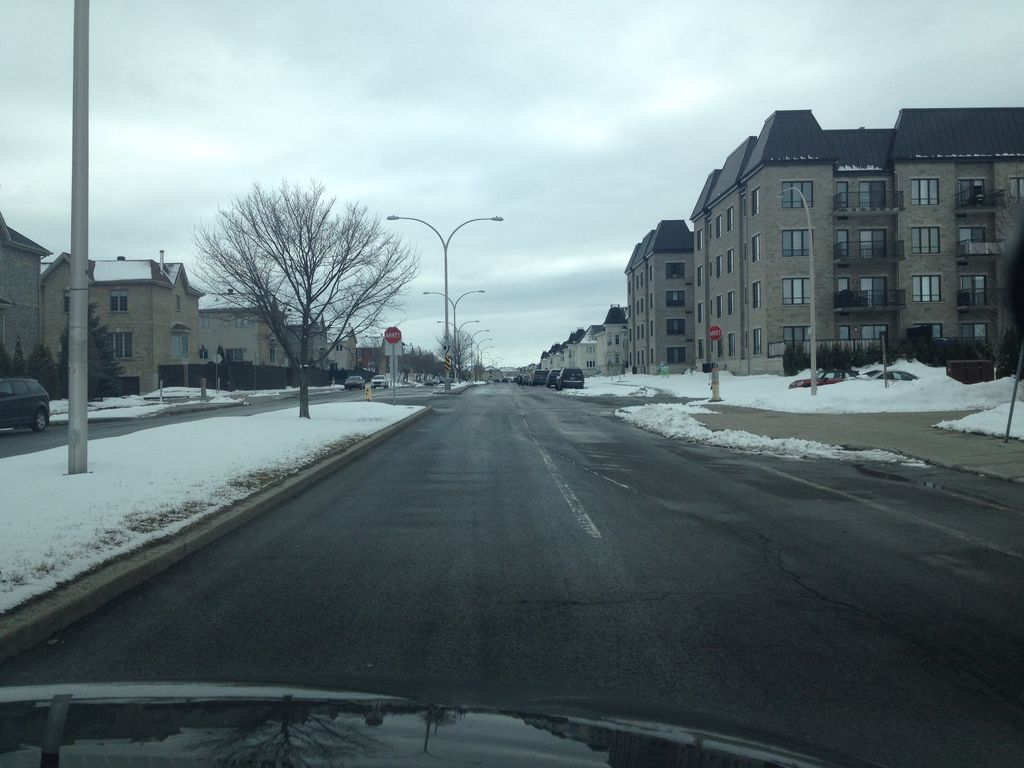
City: montreal